Platform: Mobile
Application: Chrome
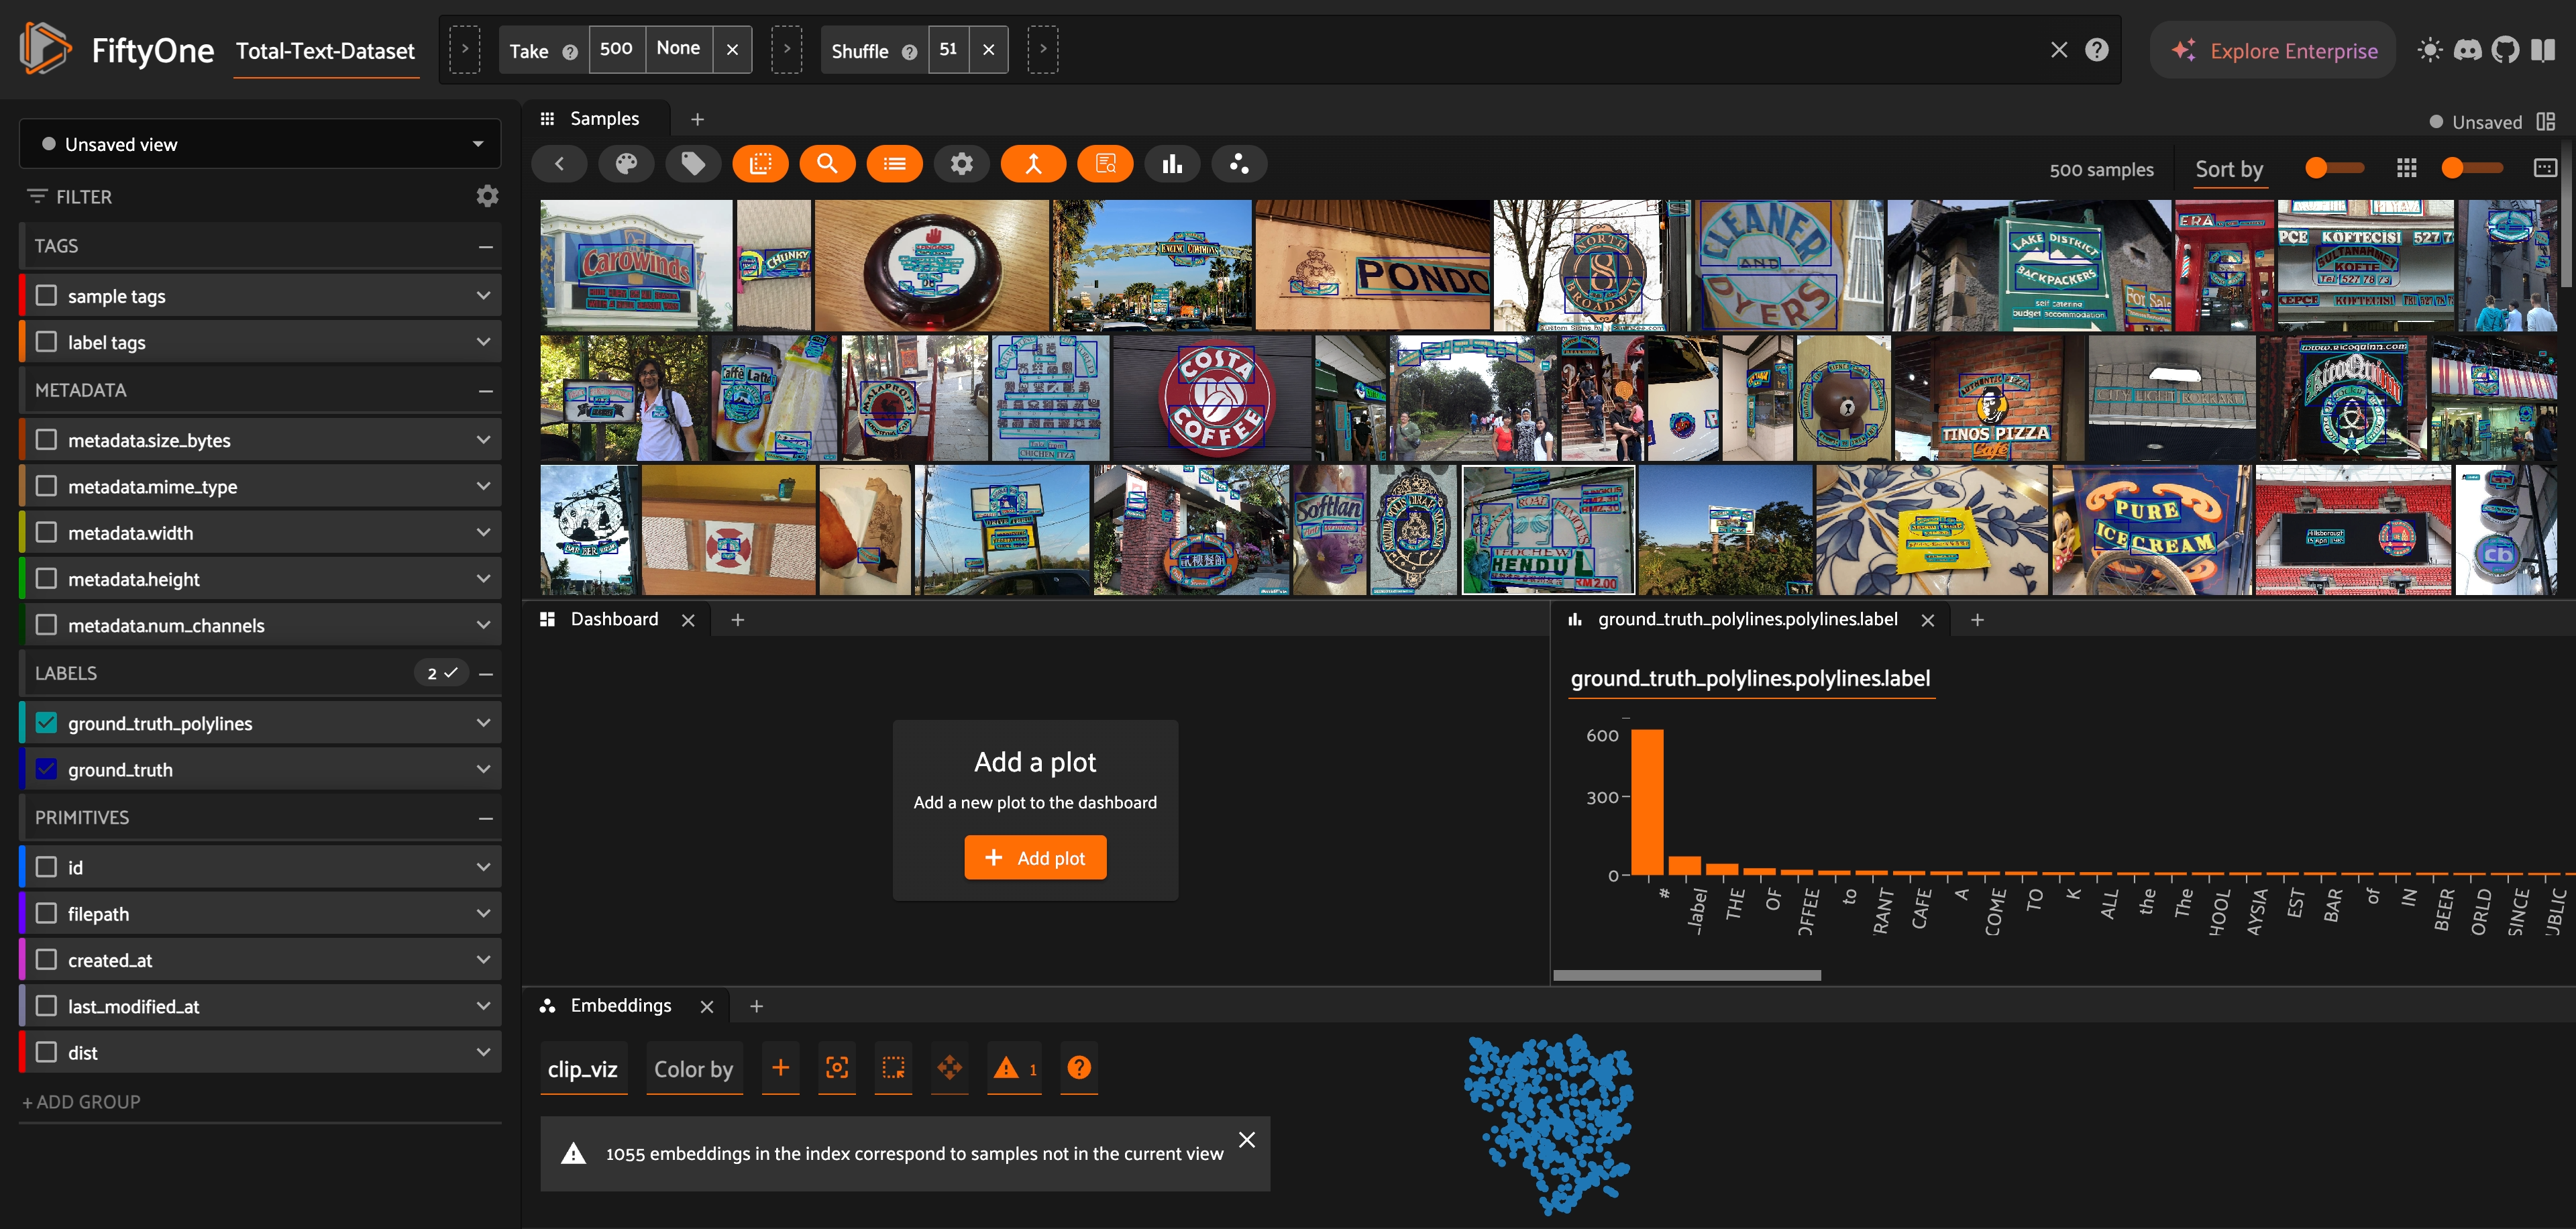
task_description: Locate the actions row toolbar in this workspace
action_type: hover
element_info: Menu Item

task_description: Where do I save this workspace to my dataset?
action_type: click
element_info: Menu Item

task_description: Where is the sidebar located?
action_type: hover
element_info: Menu Item

task_description: Where is the dashboard panel on this workspace?
action_type: hover
element_info: Menu Item

task_description: Where is the histogram panel in this workspace?
action_type: hover
element_info: Menu Item

task_description: Where is the Embeddings panel on this workspace?
action_type: hover
element_info: Menu Item

task_description: Locate the view bar
action_type: hover
element_info: Menu Item

task_description: Where can I find the saved views on this dataset?
action_type: hover
element_info: Menu Item

task_description: Where is the samples panel located in this workspace?
action_type: hover
element_info: Menu Item